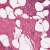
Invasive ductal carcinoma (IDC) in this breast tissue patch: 0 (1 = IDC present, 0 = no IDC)